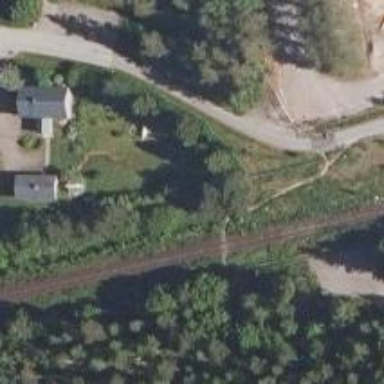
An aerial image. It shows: Railway crossing.